Question: I would like to set up VIM for Cobol development and wanted to have the lines form column 7 to 11 marked so as to indicate the code areas. However, when I added this line of code in my vimrc file it colorized the NERDTree too.
'''
set colorcolumn=7,11,73,80
autocmd VimEnter * NERDTree
autocmd VimEnter * wincmd p
'''
How can I make the NERDTree columns not colorized and keep colorization only on the working file?

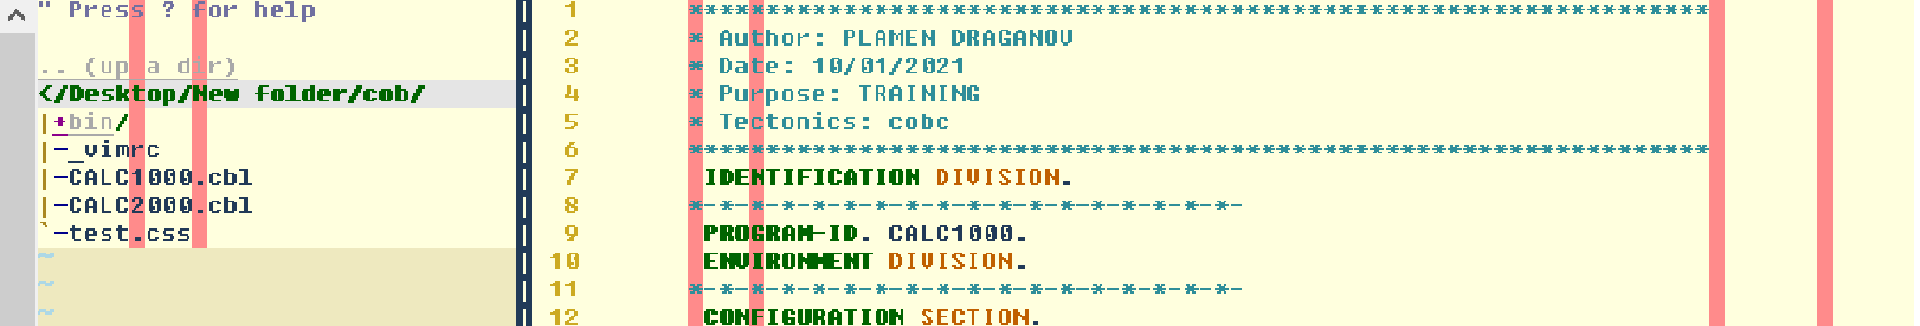
Answer: With the following line in your 'vimrc':
'''
set colorcolumn=7,11,73,80
'''
you define a global value for a window-local option which is reused for every new window. It is set for the 1st window, which passes it on to the 2nd window, etc.
Since that specific value for that specific option only is to be applied to Cobol buffers, you are supposed to use Vim's built-in filetype plugin support:
1. Make sure you have either of those lines in your vimrc: filetype plugin on
filetype plugin indent on
filetype indent plugin on
See :help :filetype.
2. Create after/ftplugin/cobol.vim under your Vim runtime. On a typical Unix system, it should look like this: $HOME/.vim/after/ftplugin/cobol.vim
3. And add the line below: setlocal colorcolumn=7,11,73,80
We use :help :setlocal to make sure that the option won't be passed on to other windows.